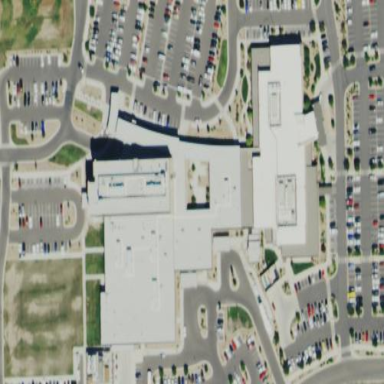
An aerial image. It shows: Hospital building providing healthcare services.